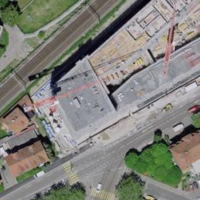
EUNIS habitat code: 54
Species observed at this site:
Sambucus nigra
Corylus avellana
Prunus spinosa
Aesculus hippocastanum